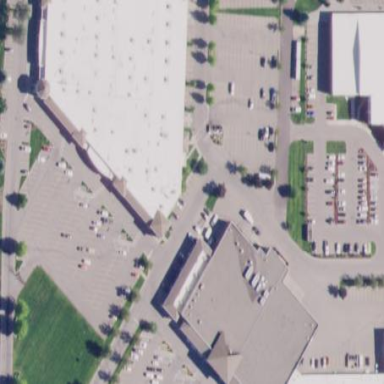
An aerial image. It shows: Retail building.